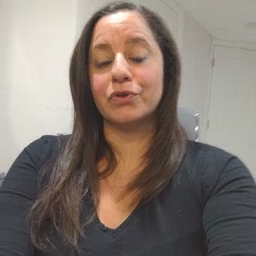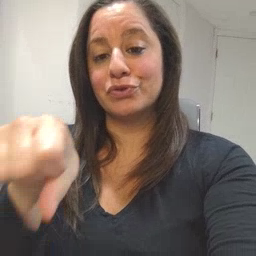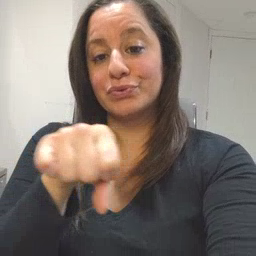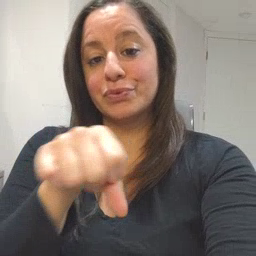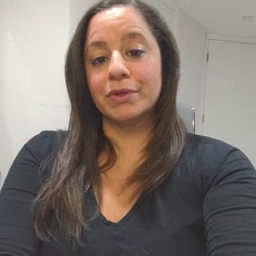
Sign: shoe